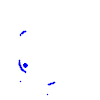
Particle: electron